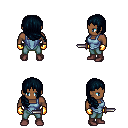
a pixel art fantasy rpg character, male body template, human, dark skin, blue vest, teal pants, raven right-swept hairstyle, gold gloves, maroon shoes, dagger, four views (front, back, left, right), 2x2 character sprite sheet, small pixel art, hard edges, no anti-aliasing